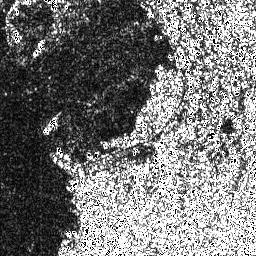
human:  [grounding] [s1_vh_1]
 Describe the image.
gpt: In the satellite image, there is  <ref>1 small ship </ref> <box>[[15, 43, 23, 52, 0]]</box> located at left.